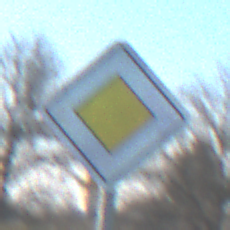
Verkehrszeichen: Vorfahrtsstrasse
Umgebung: Outdoor, Nature
Tageszeit: MorningAfternoon
Wetter: PartlyCloudy
Licht: Natural
Jahreszeit: NotSpecified
Kontrast: HighContrast